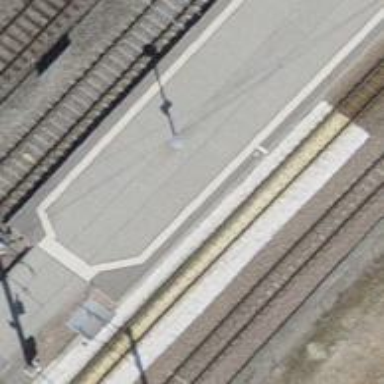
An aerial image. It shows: Narrow-gauge railway with electrified contact line.